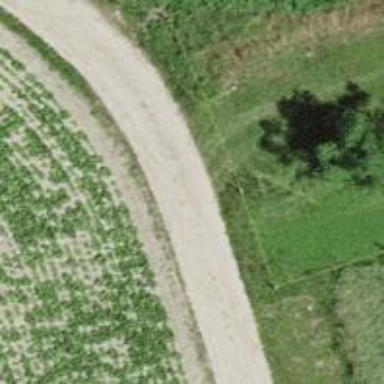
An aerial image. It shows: Compacted track with grade2 level.